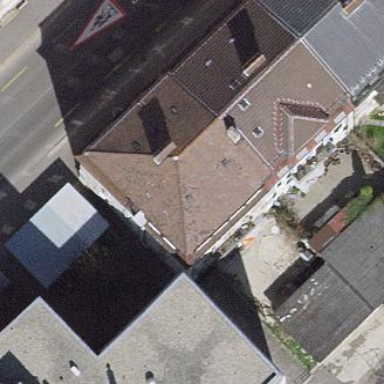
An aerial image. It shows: Apartments building with mansard roof.